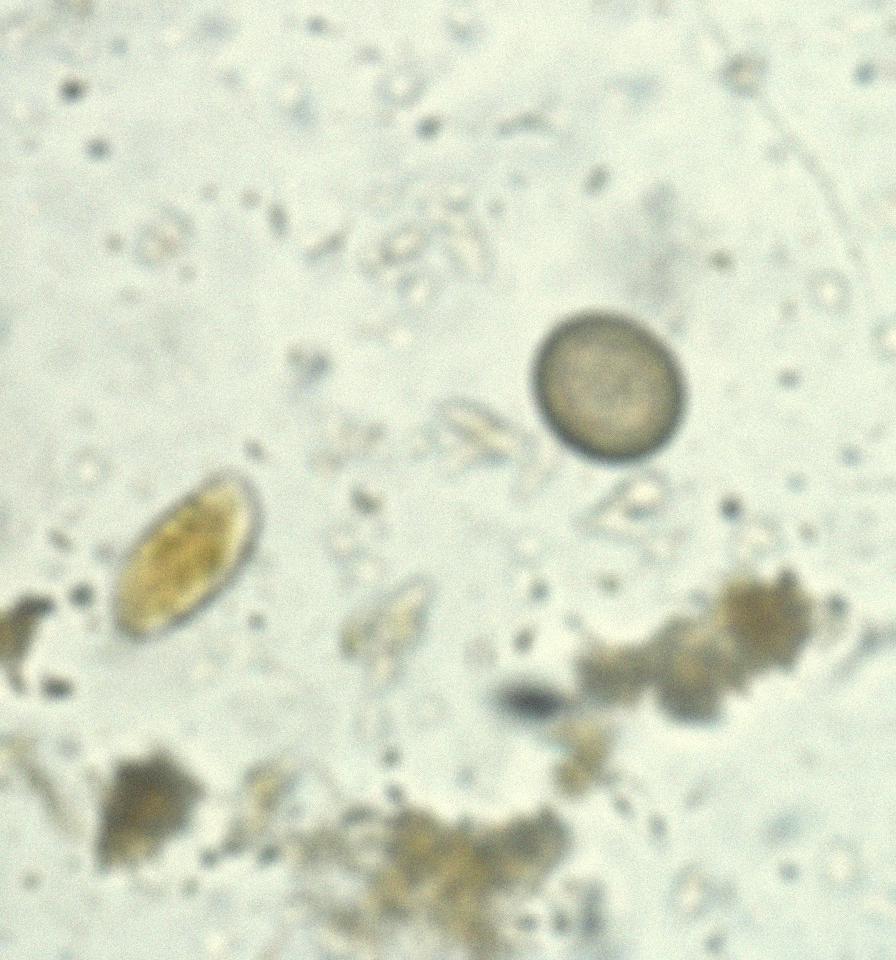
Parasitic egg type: Taenia spp. egg